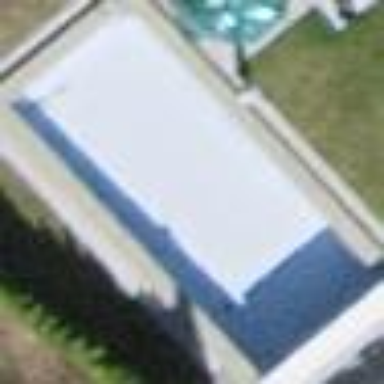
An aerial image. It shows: Swimming pool located in leisure land.